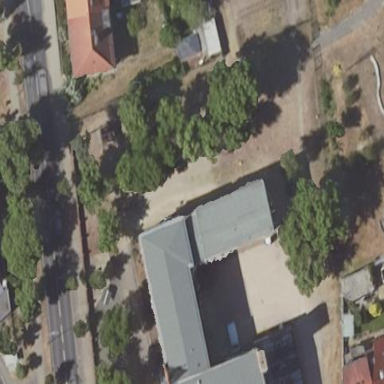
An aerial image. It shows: School.